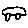
Label: car